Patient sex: M
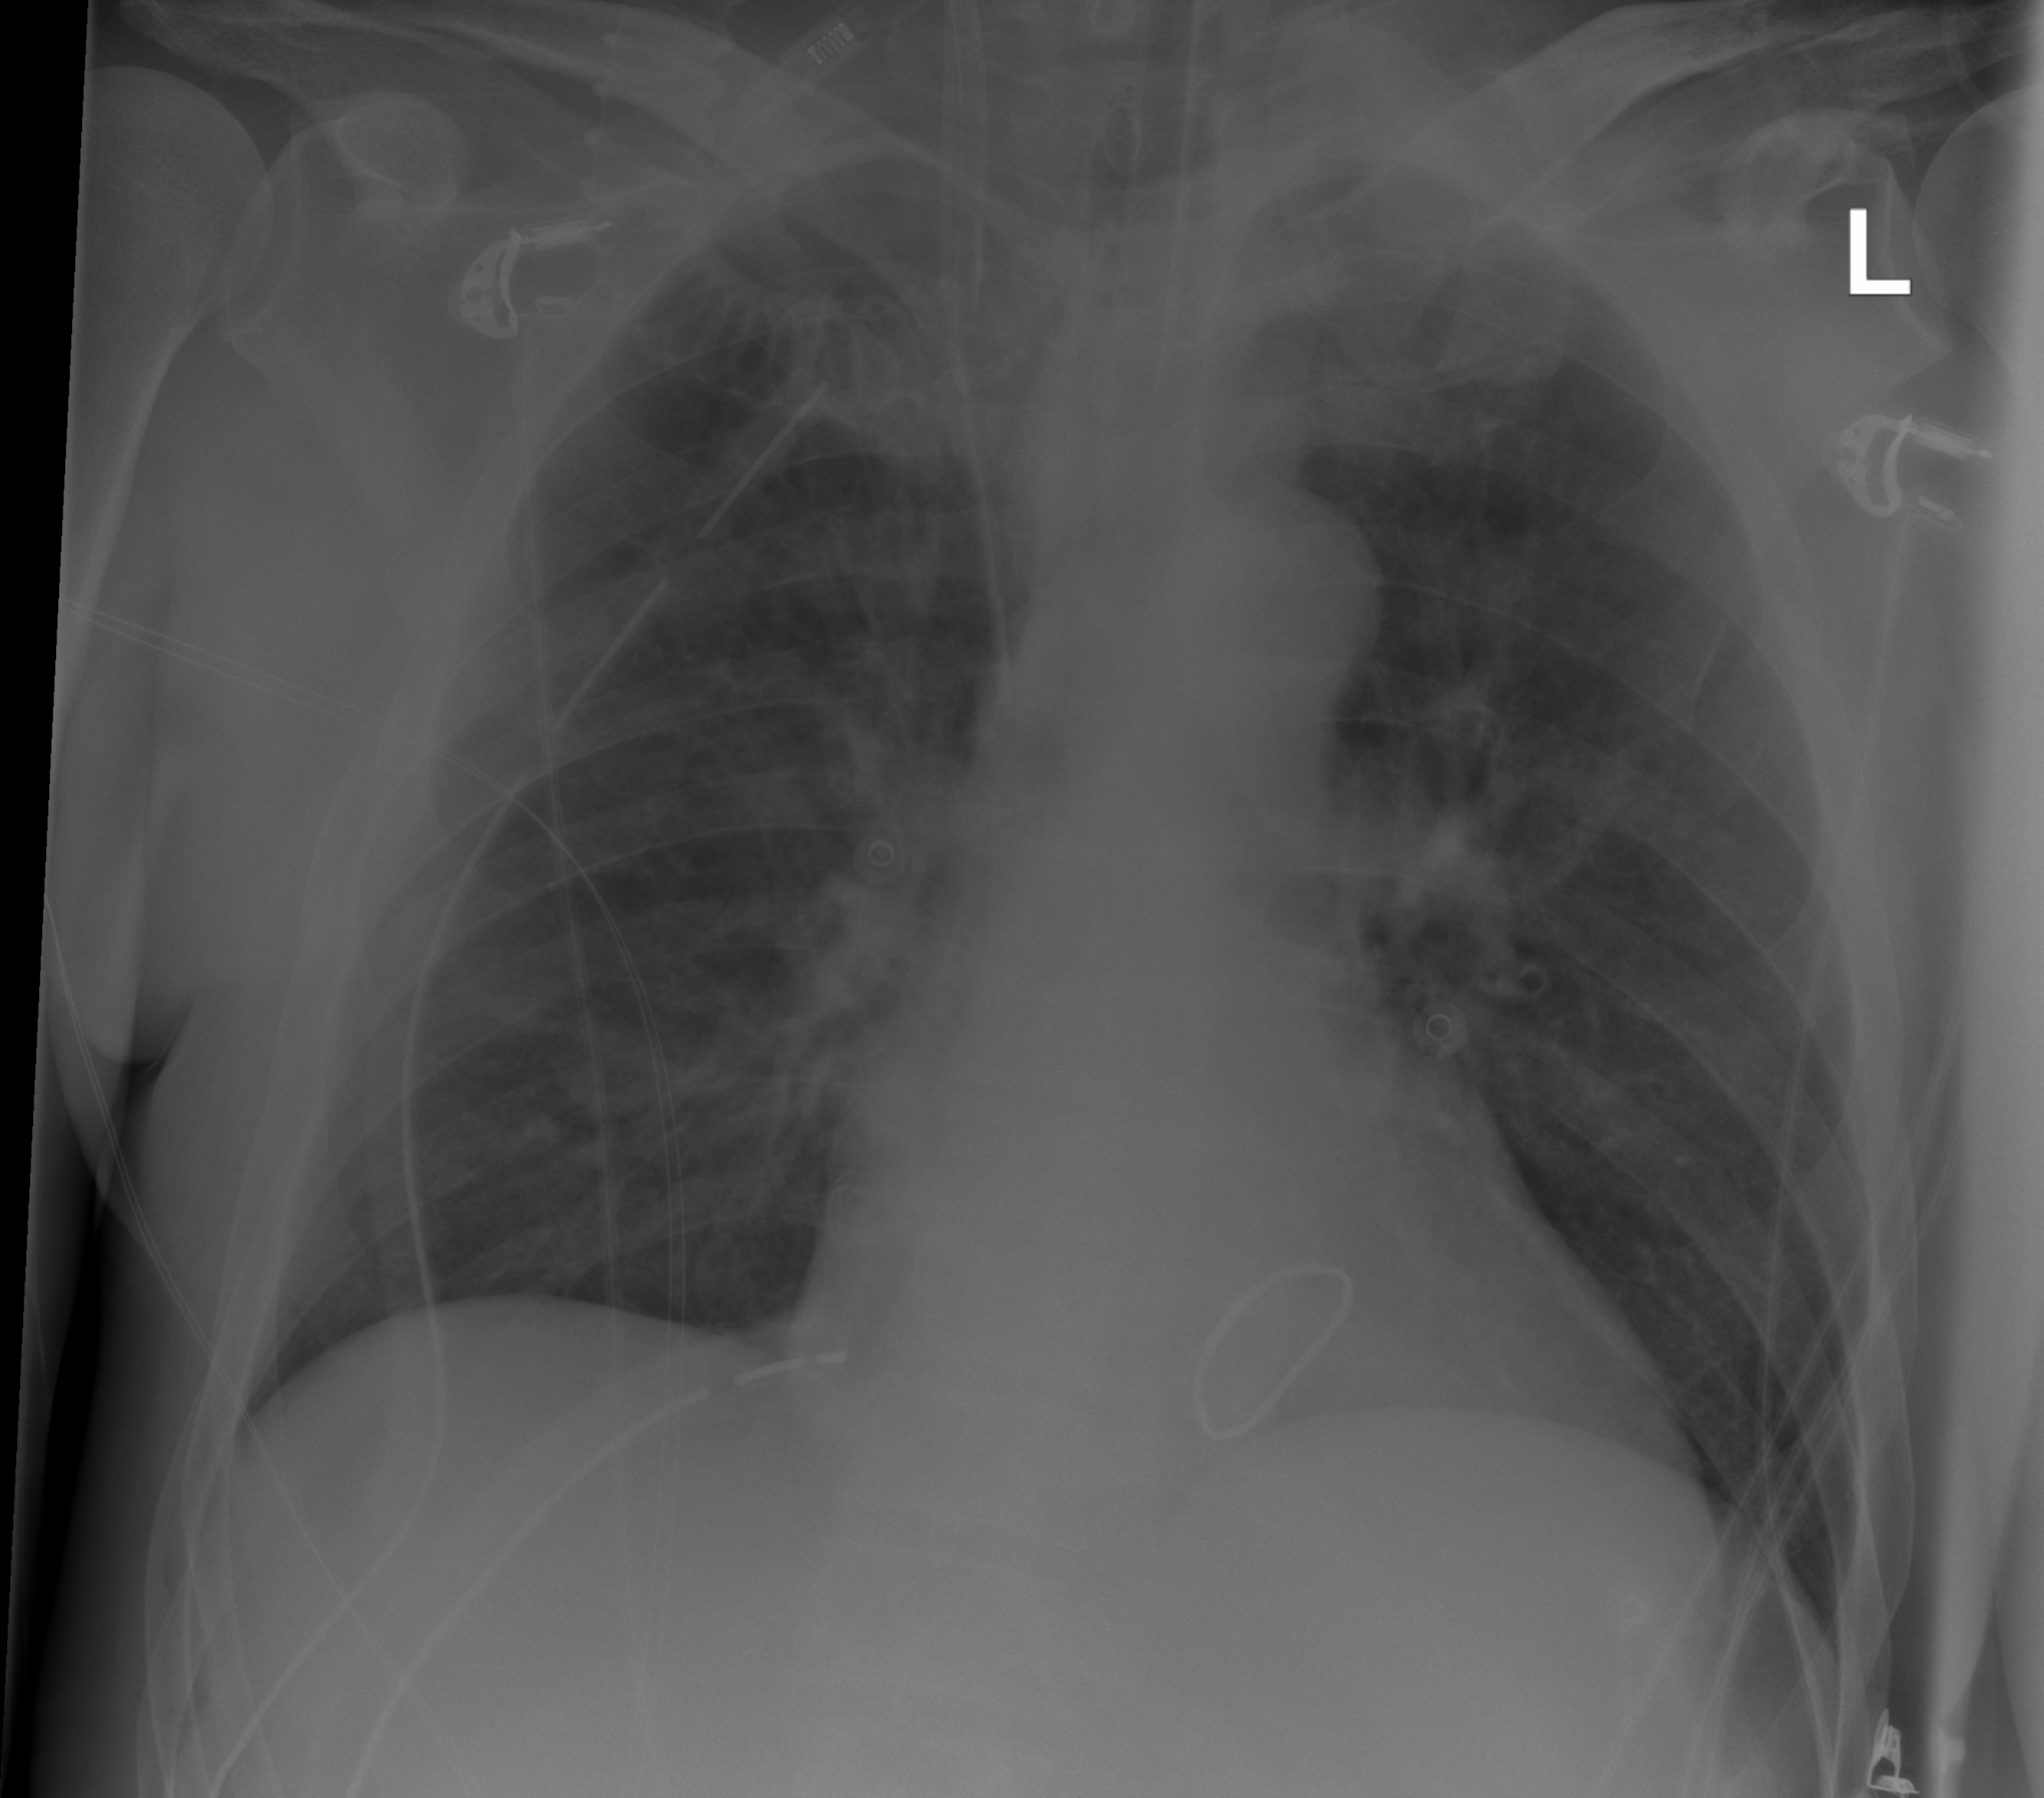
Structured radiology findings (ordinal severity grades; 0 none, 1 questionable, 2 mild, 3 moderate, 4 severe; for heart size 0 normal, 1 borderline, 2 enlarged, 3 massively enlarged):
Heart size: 0
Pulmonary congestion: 2
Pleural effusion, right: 0
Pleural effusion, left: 0
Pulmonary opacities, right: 0
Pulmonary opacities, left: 0
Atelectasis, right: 0
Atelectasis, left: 0